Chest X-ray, PA view. Patient: 30 years old, sex M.
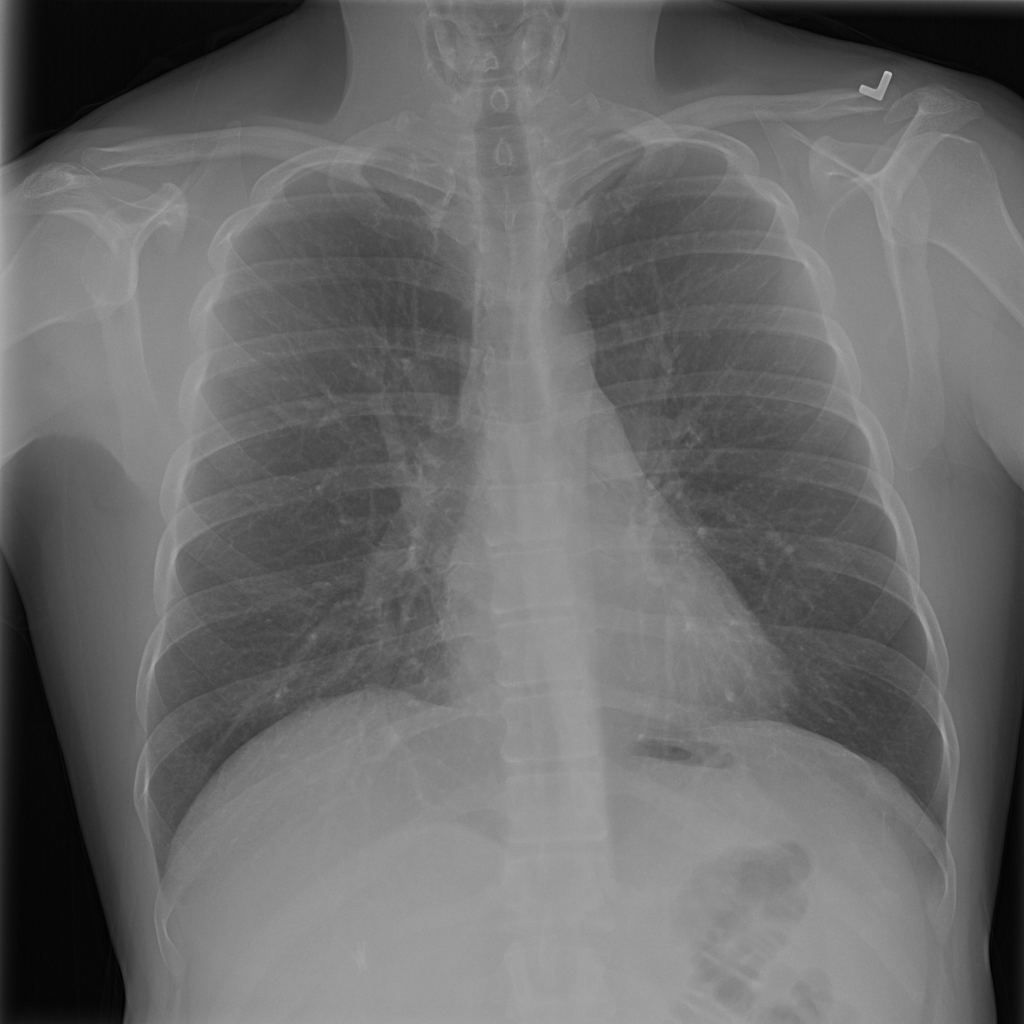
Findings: No Finding